Question: I have a custom listview and made overlapping very simple: in 'onDraw' method, I set rows' z axis to about 200 and I override 'getChildDrawingOrder (int childCount, int i)'. So the result looks like this:

Of course, there are more transitions to look like that, but they are not related to this question.
But as you see, for about a second, the top row (i mean in z axis, which is white) looks buggy. There are 'imageViews' with two state drawable (white when row is in center and blue when outside center) by coordinates. Change drawables programatically by setting background drawable. Bug seems to show when happens transition from one drawable to another: redrawing of bottom piece happens later than main piece of row. I need to make both pieces to change drawables at same time, so there won't be such bugs. Is it android's bug or can I solve it?
Does anyone know why this could happen?
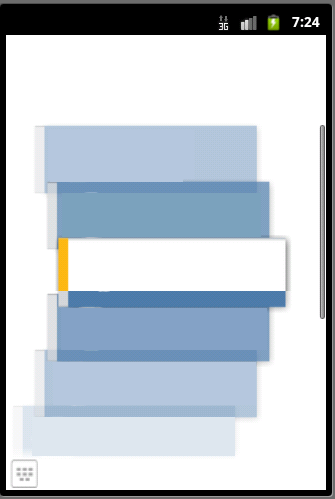
Answer: I used nininho suggestion to apply requestLayout() in 'rotected boolean drawChild(Canvas canvas, final View child, long drawingTime) {}' method end and it works.
P.S. put it where you really need it, I put it where goes transitions only, because this method eats lots of resources, while it repaints whole child.